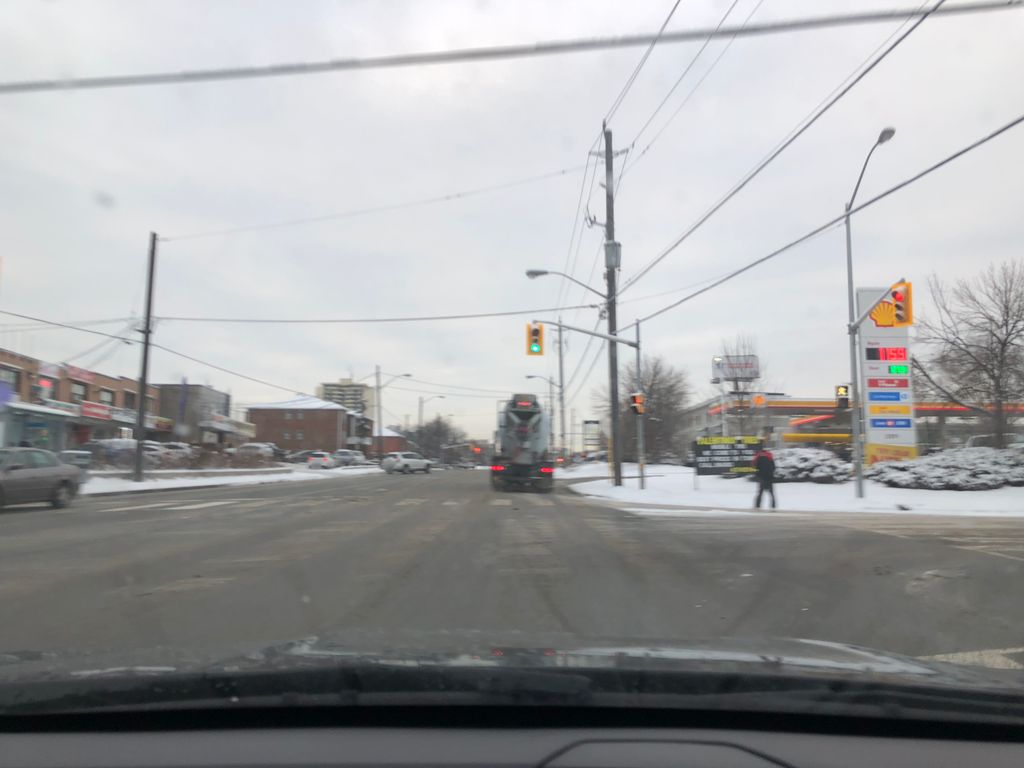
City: toronto